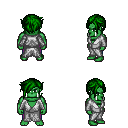
a pixel art fantasy rpg character, male body template, orc, green skin, white robe, magenta pants, green pixie cut hairstyle, four views (front, back, left, right), 2x2 character sprite sheet, small pixel art, hard edges, no anti-aliasing